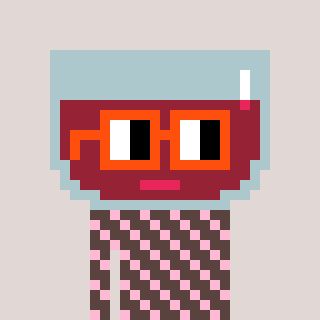
a pixel art character with square orange glasses, a wine-shaped head and a darkbrown-colored body on a warm background